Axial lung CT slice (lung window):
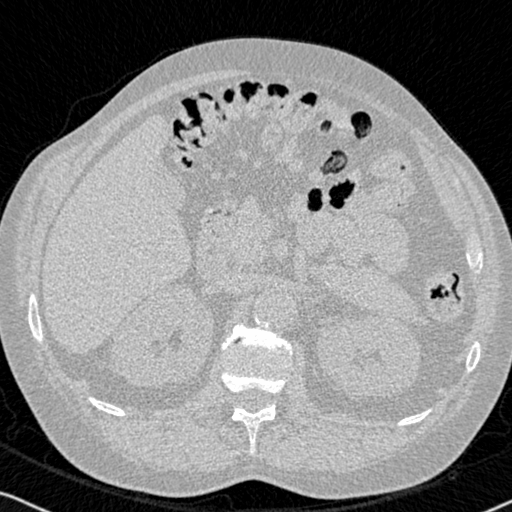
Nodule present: no